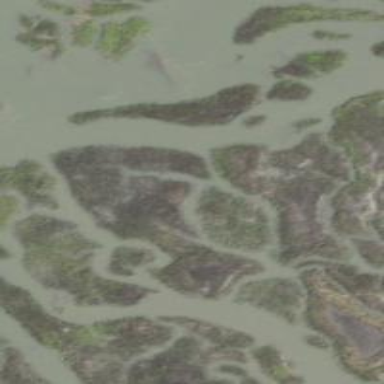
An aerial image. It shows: Tidal marsh wetland area.